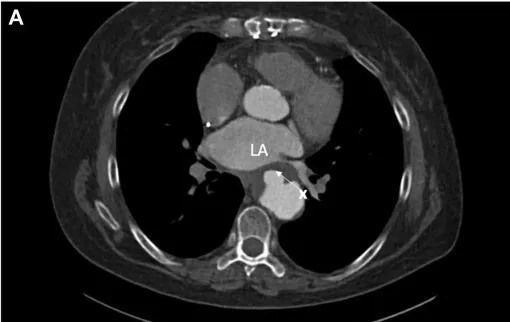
A: Cardiac computed tomography (CT) angiogram showing proximity between the saccular anterior aortic aneurysm and the left inferior pulmonary vein.
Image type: radiology (ct)